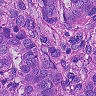
Metastatic tissue present: yes